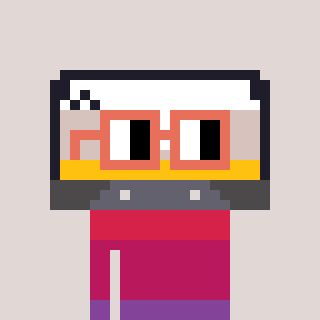
a pixel art character with square orange glasses, a cassette tape-shaped head and a gold-colored body on a warm background